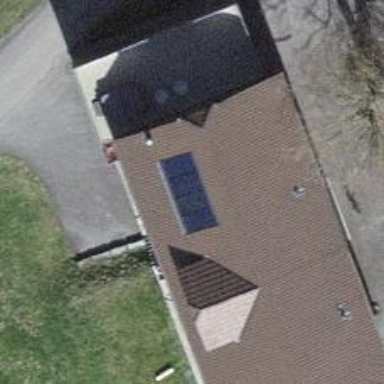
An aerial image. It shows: Solar power generator using photovoltaic panels.